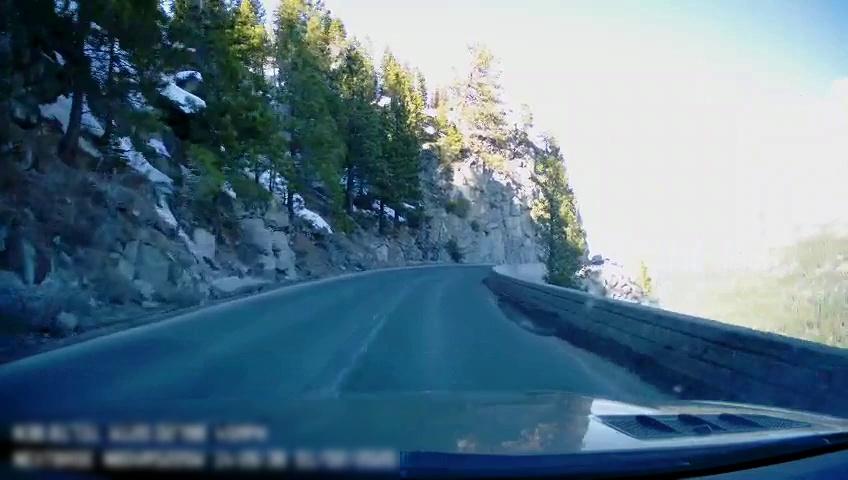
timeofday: Day
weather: Snowy
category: Drivable Space
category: Lanes | Current Lane